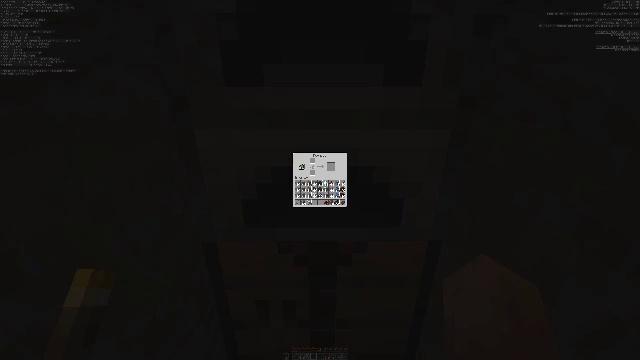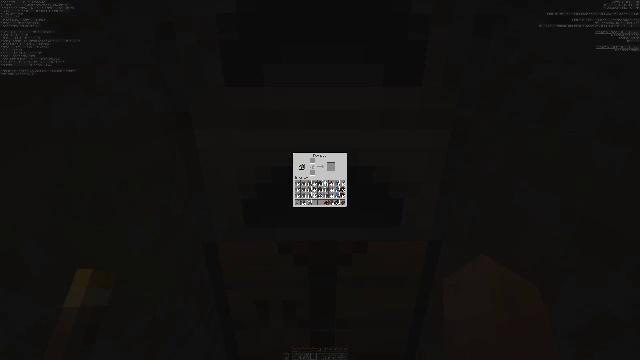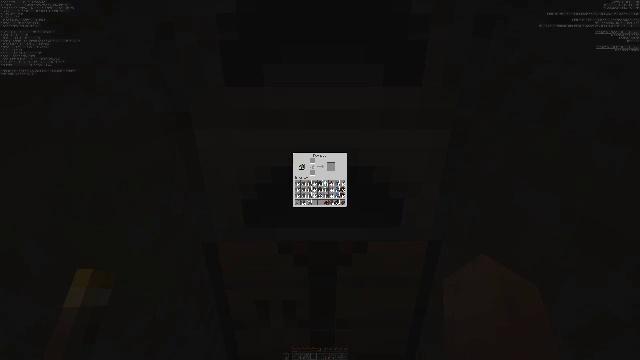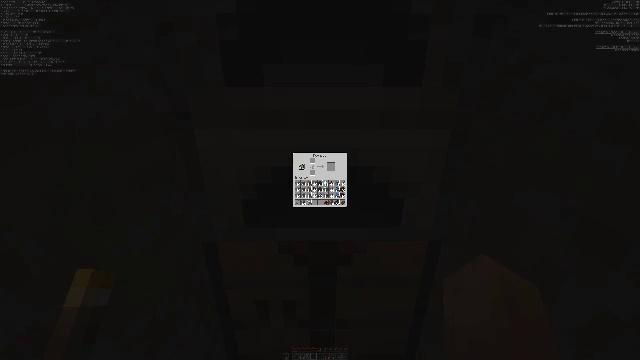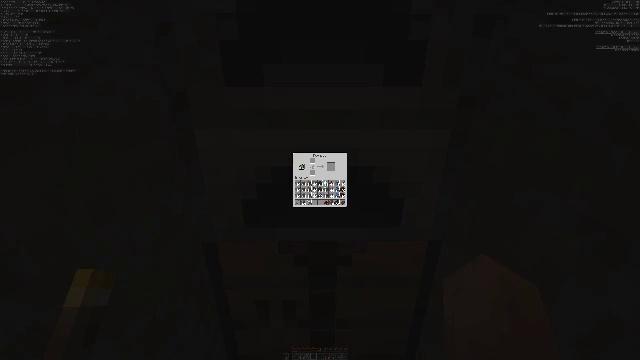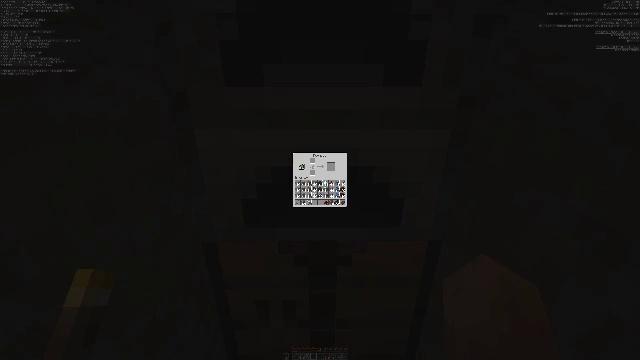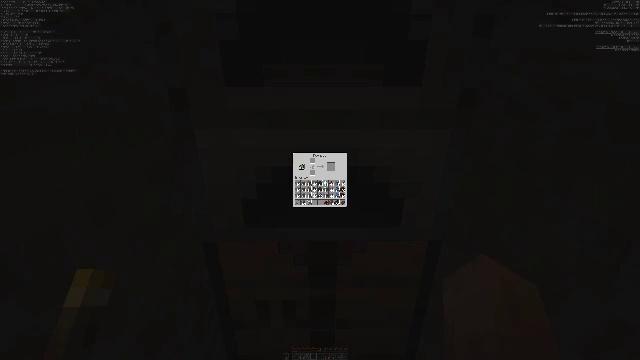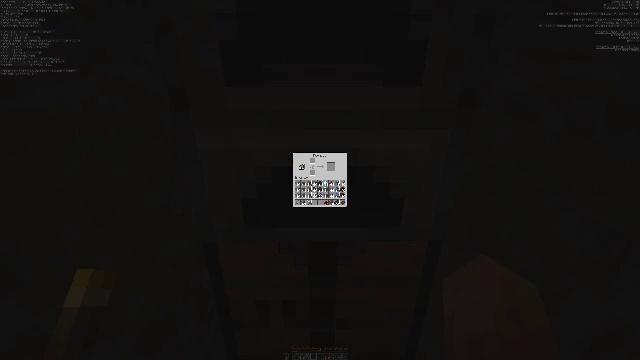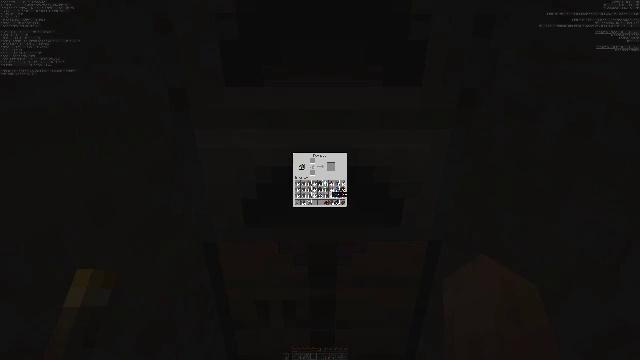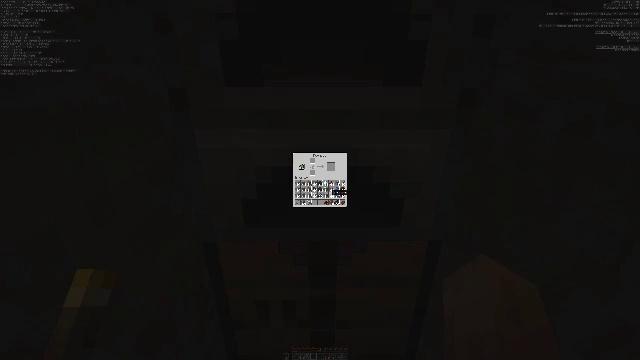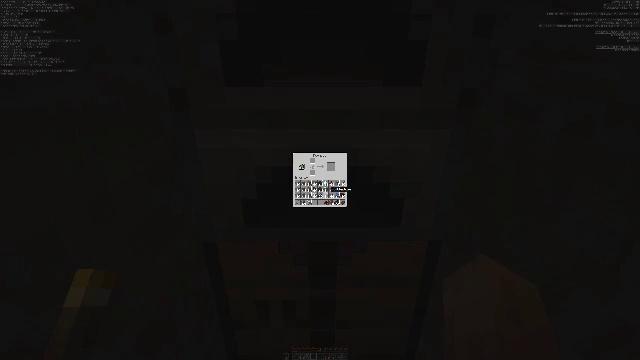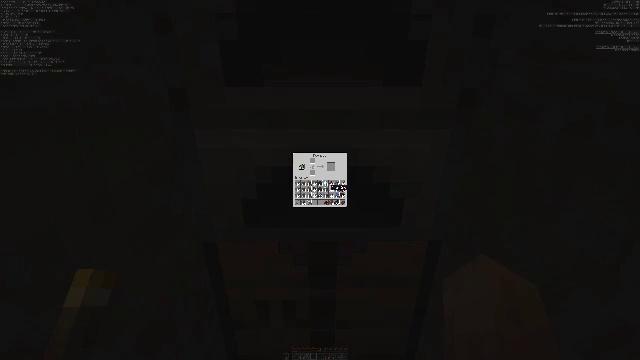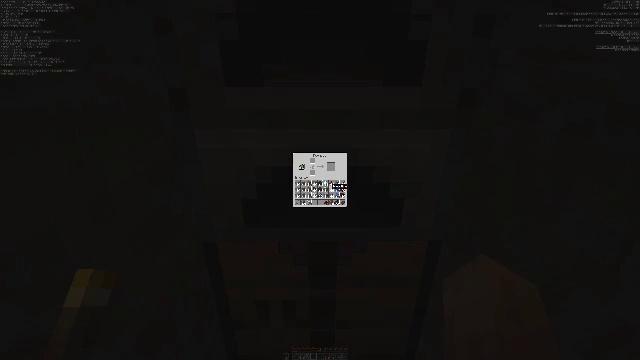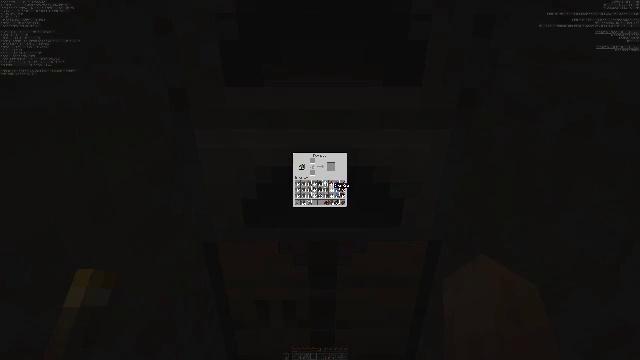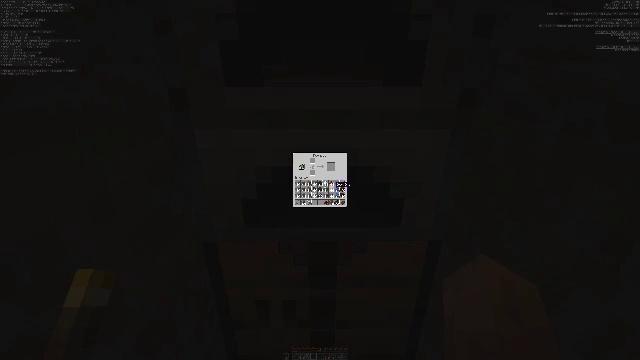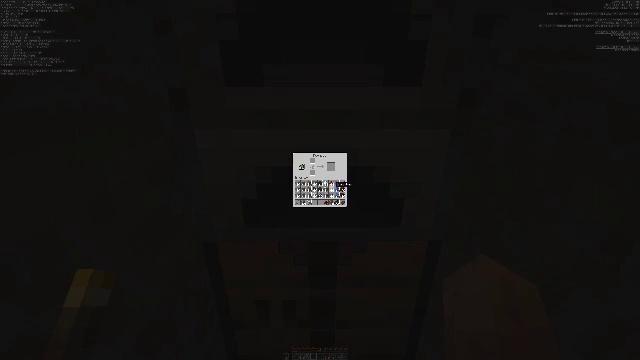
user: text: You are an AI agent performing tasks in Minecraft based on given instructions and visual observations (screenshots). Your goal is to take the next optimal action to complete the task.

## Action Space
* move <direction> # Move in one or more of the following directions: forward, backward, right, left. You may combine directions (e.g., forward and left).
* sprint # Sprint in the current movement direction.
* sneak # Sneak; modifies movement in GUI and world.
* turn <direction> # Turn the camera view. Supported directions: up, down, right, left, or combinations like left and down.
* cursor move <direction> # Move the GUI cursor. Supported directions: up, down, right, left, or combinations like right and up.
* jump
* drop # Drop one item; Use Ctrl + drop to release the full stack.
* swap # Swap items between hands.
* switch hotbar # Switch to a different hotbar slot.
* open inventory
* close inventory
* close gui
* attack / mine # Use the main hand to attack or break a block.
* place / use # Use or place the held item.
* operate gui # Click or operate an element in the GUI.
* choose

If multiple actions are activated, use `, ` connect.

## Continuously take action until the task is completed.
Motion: motion action
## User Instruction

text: Create an iron ingot using iron ore and a furnace.
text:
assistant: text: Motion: no_op
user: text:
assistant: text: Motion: no_op
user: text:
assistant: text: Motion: no_op
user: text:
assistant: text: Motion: no_op
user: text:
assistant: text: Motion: no_op
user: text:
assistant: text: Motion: no_op
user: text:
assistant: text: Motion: no_op
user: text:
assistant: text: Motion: turn left
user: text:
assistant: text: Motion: no_op
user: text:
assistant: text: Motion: turn up
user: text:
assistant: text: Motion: no_op
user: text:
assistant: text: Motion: no_op
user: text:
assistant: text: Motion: turn right
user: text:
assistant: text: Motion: no_op
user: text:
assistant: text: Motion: no_op
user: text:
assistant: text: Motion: no_op
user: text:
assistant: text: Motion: no_op
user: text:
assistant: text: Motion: no_op
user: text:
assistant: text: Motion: no_op
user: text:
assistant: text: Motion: no_op
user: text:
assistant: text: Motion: no_op
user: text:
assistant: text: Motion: no_op
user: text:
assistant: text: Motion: attack / mine
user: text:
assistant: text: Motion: attack / mine
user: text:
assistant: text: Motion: attack / mine
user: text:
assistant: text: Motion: no_op
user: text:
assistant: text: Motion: turn left and up
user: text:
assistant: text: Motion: turn left and up
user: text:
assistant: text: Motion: turn up
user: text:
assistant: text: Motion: no_op